Interaction volume radius: 5 \u00c5
Interaction volume height: 15 \u00c5
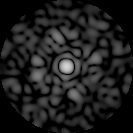
Disorder parameter: 0.8001